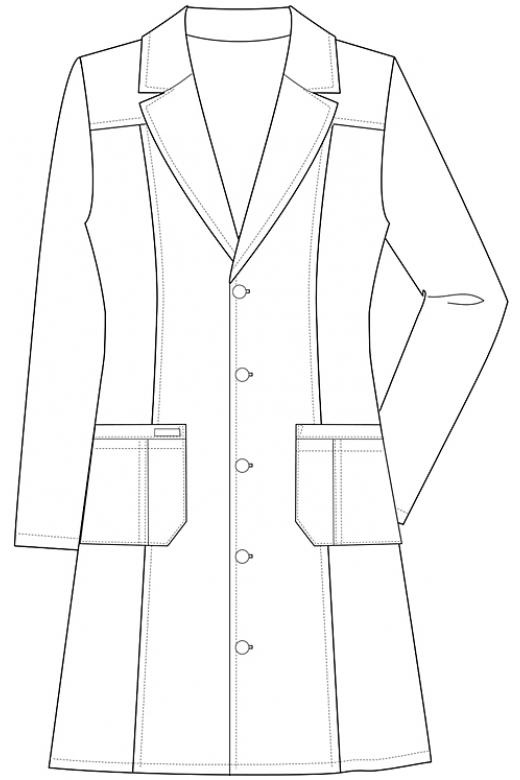
Label: lab coat, laboratory coat